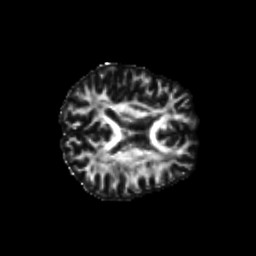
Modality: FA
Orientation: axial
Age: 59
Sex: female
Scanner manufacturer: siemens
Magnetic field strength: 3 T
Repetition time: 8.6 s
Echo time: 0.095 s